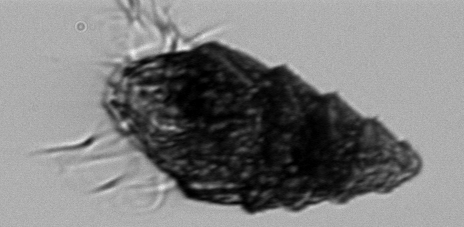
Label: Laboea_strobila